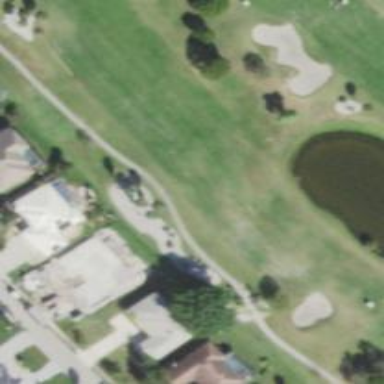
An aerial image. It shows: View of golf hole.